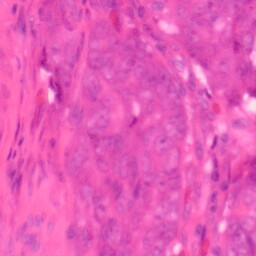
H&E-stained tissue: Colon